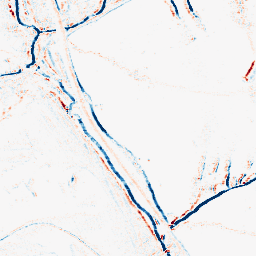
Category: morphological
Decomposition family: morphological_rect
Decomposition parameters: operation: average
width: 5
height: 3
Upsampling method: sinc_hamming
Upsampling parameters: scale: 2
kernel_size: 4
Upsampling scale: 2